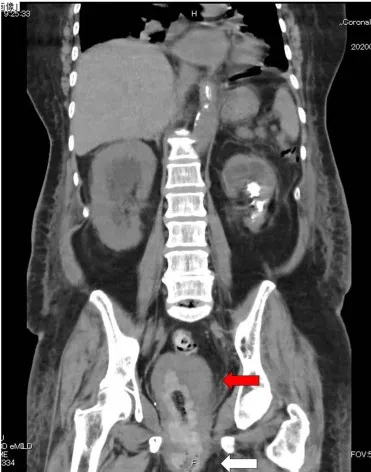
(A-C) Abdominal and pelvic CT taken 10 days after admission. Abdominal and pelvic CT revealed that hydronephrosis was improved, although renal calculus was observed. In addition, pelvic CT revealed that lower shift of bladder (red arrow) and severe uterine prolapse (white arrow) were improved.
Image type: radiology (ct)